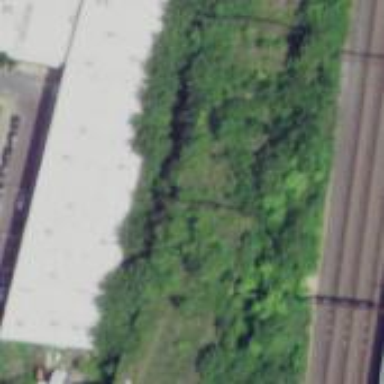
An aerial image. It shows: Abandoned railway line on embankment.